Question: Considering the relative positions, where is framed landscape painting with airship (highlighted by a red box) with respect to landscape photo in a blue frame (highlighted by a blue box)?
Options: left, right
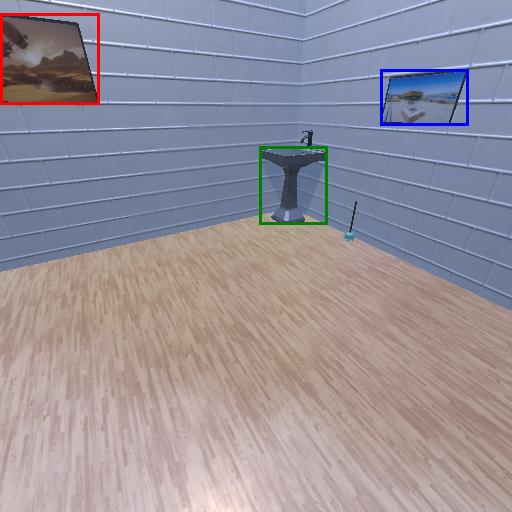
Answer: left